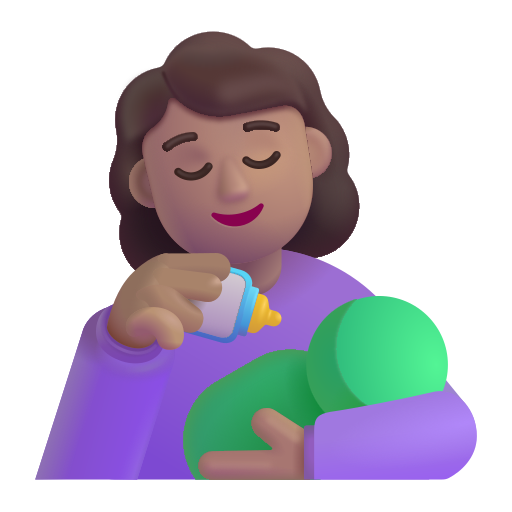
woman feeding baby color